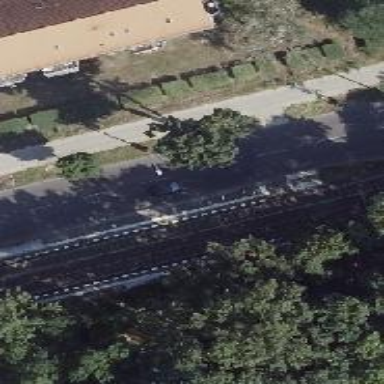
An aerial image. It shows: Public transport stop position.